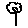
Label: flower